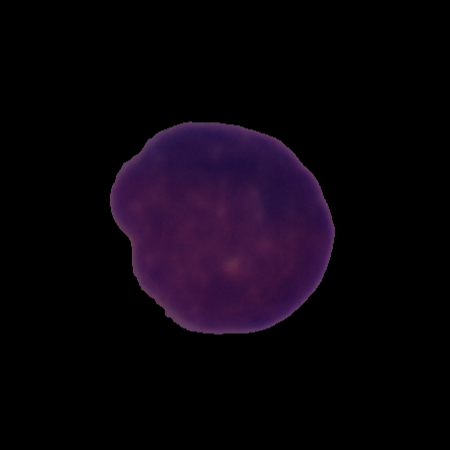
Label: cancer